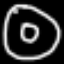
Label: donut